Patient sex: F
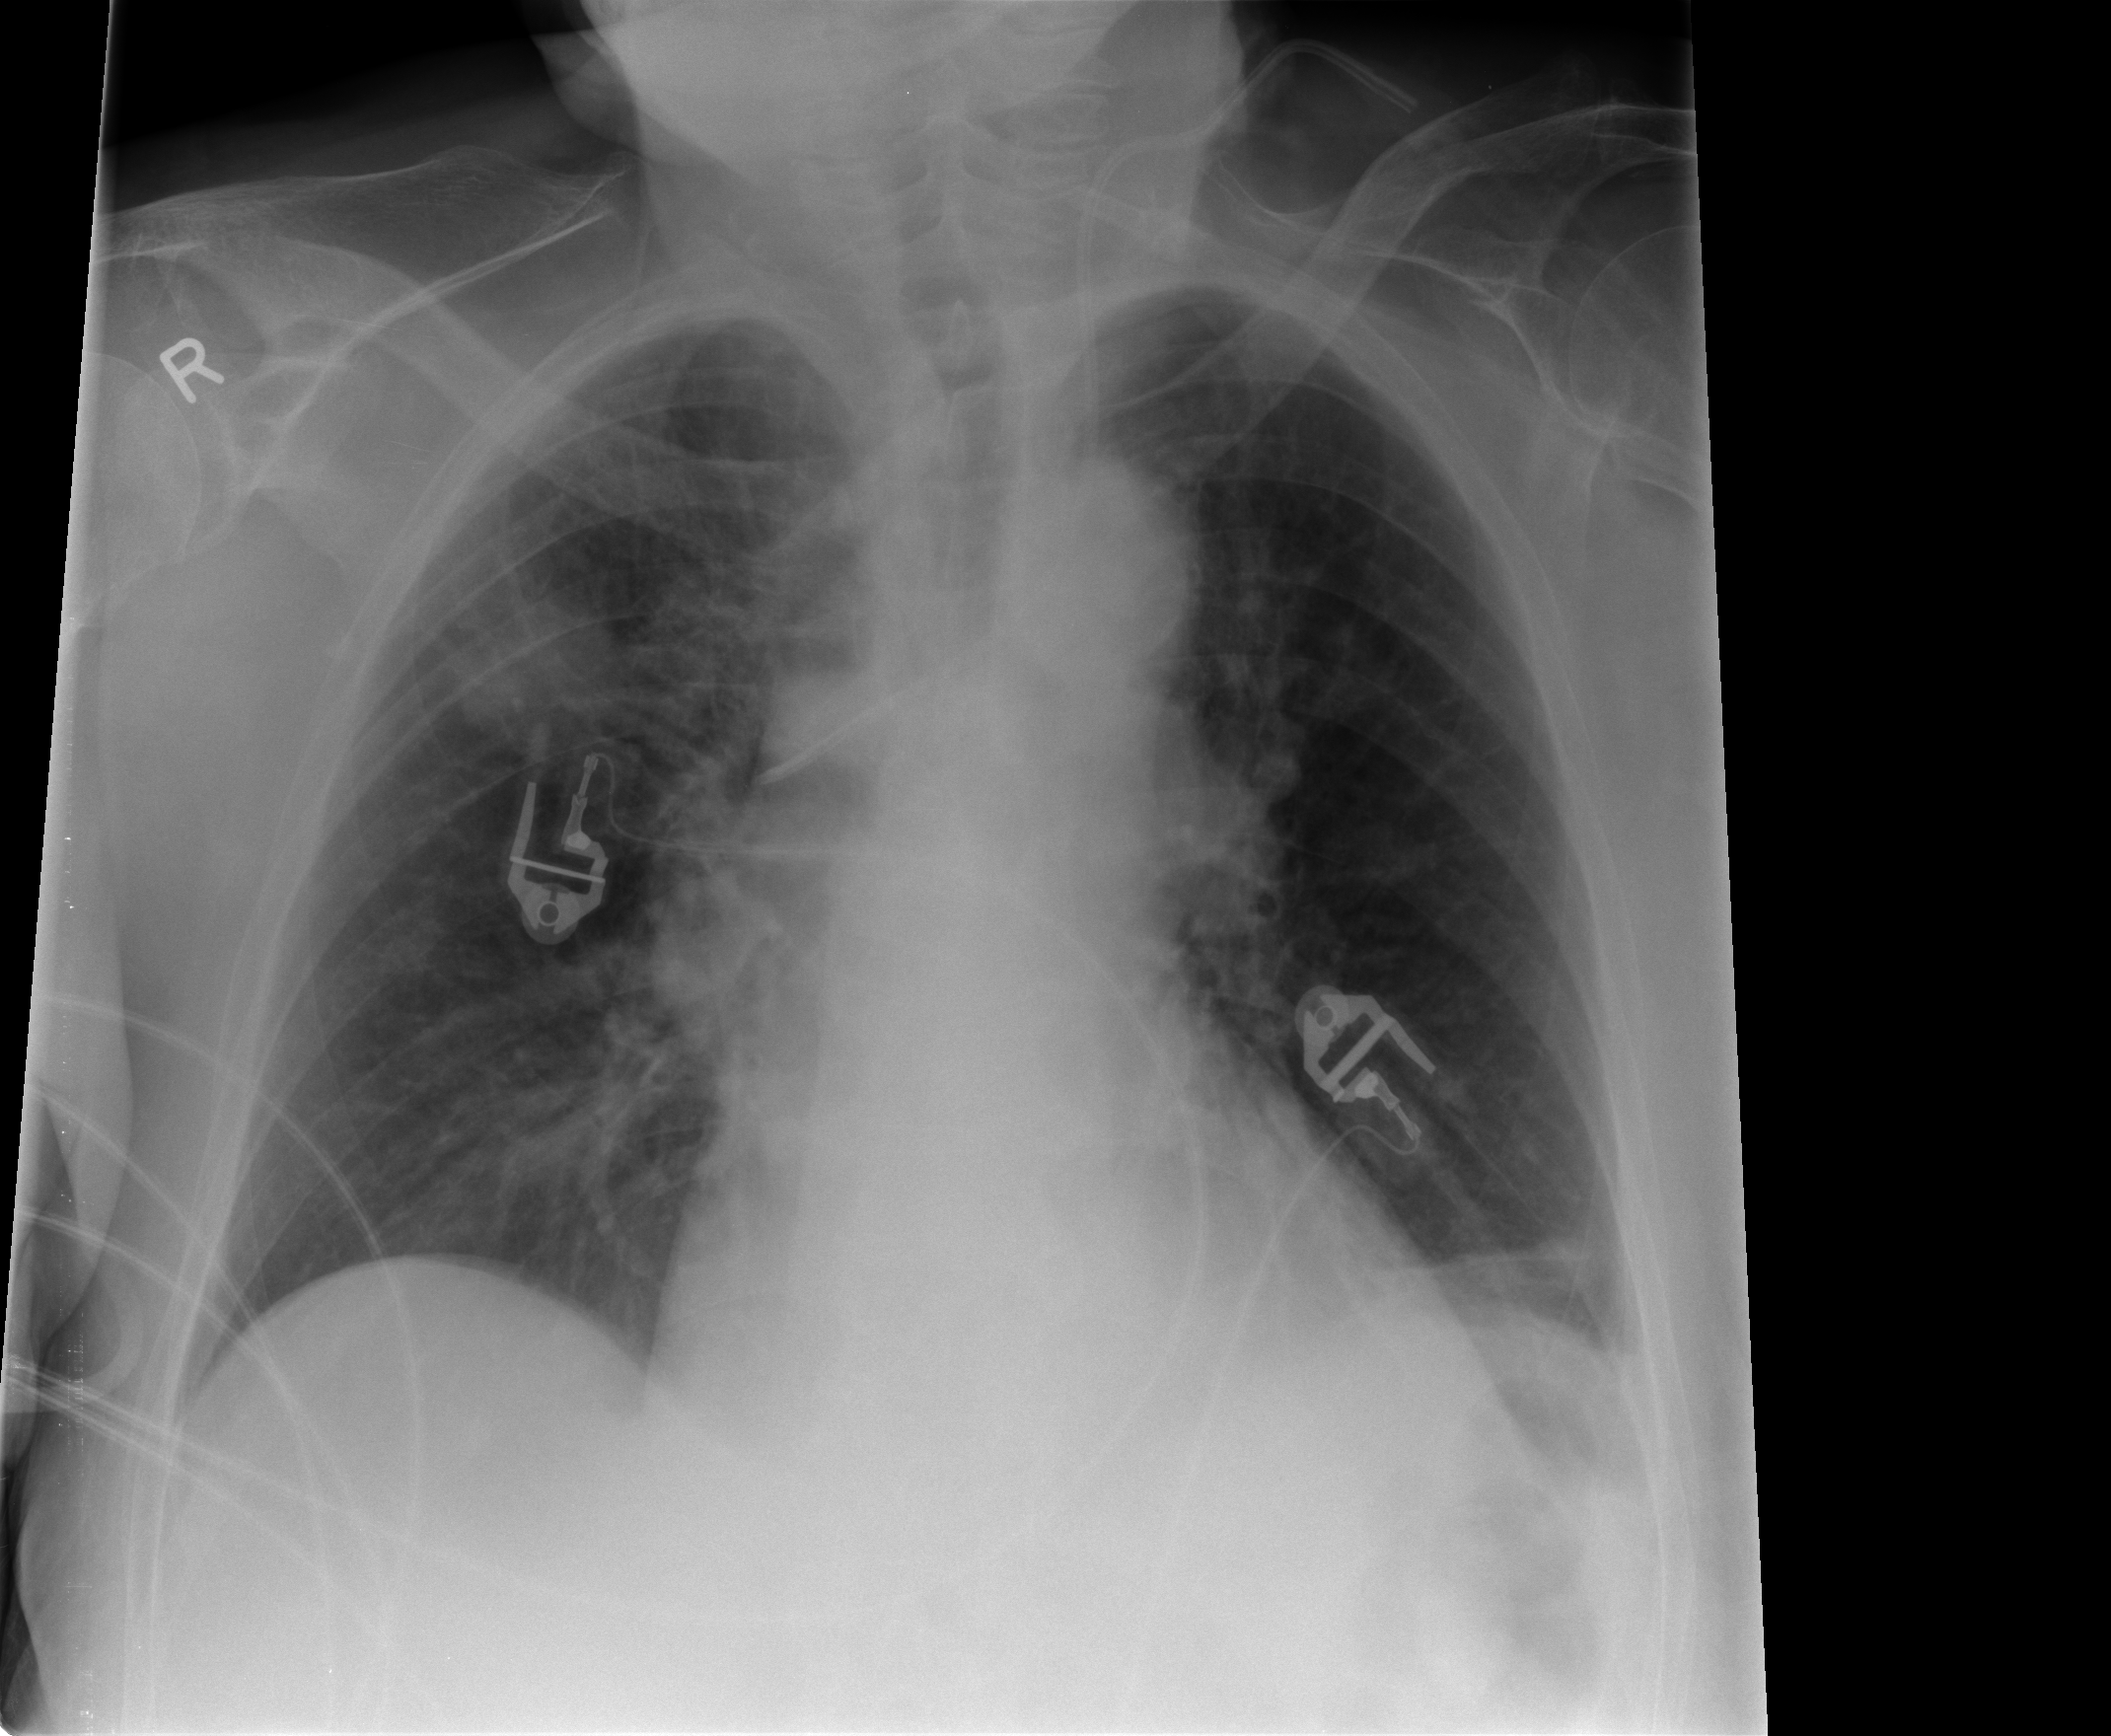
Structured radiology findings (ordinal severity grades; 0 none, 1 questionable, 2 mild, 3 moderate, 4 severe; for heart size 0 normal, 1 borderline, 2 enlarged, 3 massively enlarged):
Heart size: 1
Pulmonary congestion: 0
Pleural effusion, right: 0
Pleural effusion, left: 1
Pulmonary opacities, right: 3
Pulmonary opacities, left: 1
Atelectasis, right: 0
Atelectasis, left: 2